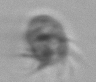
Label: Ciliophora